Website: lowes
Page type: review-order
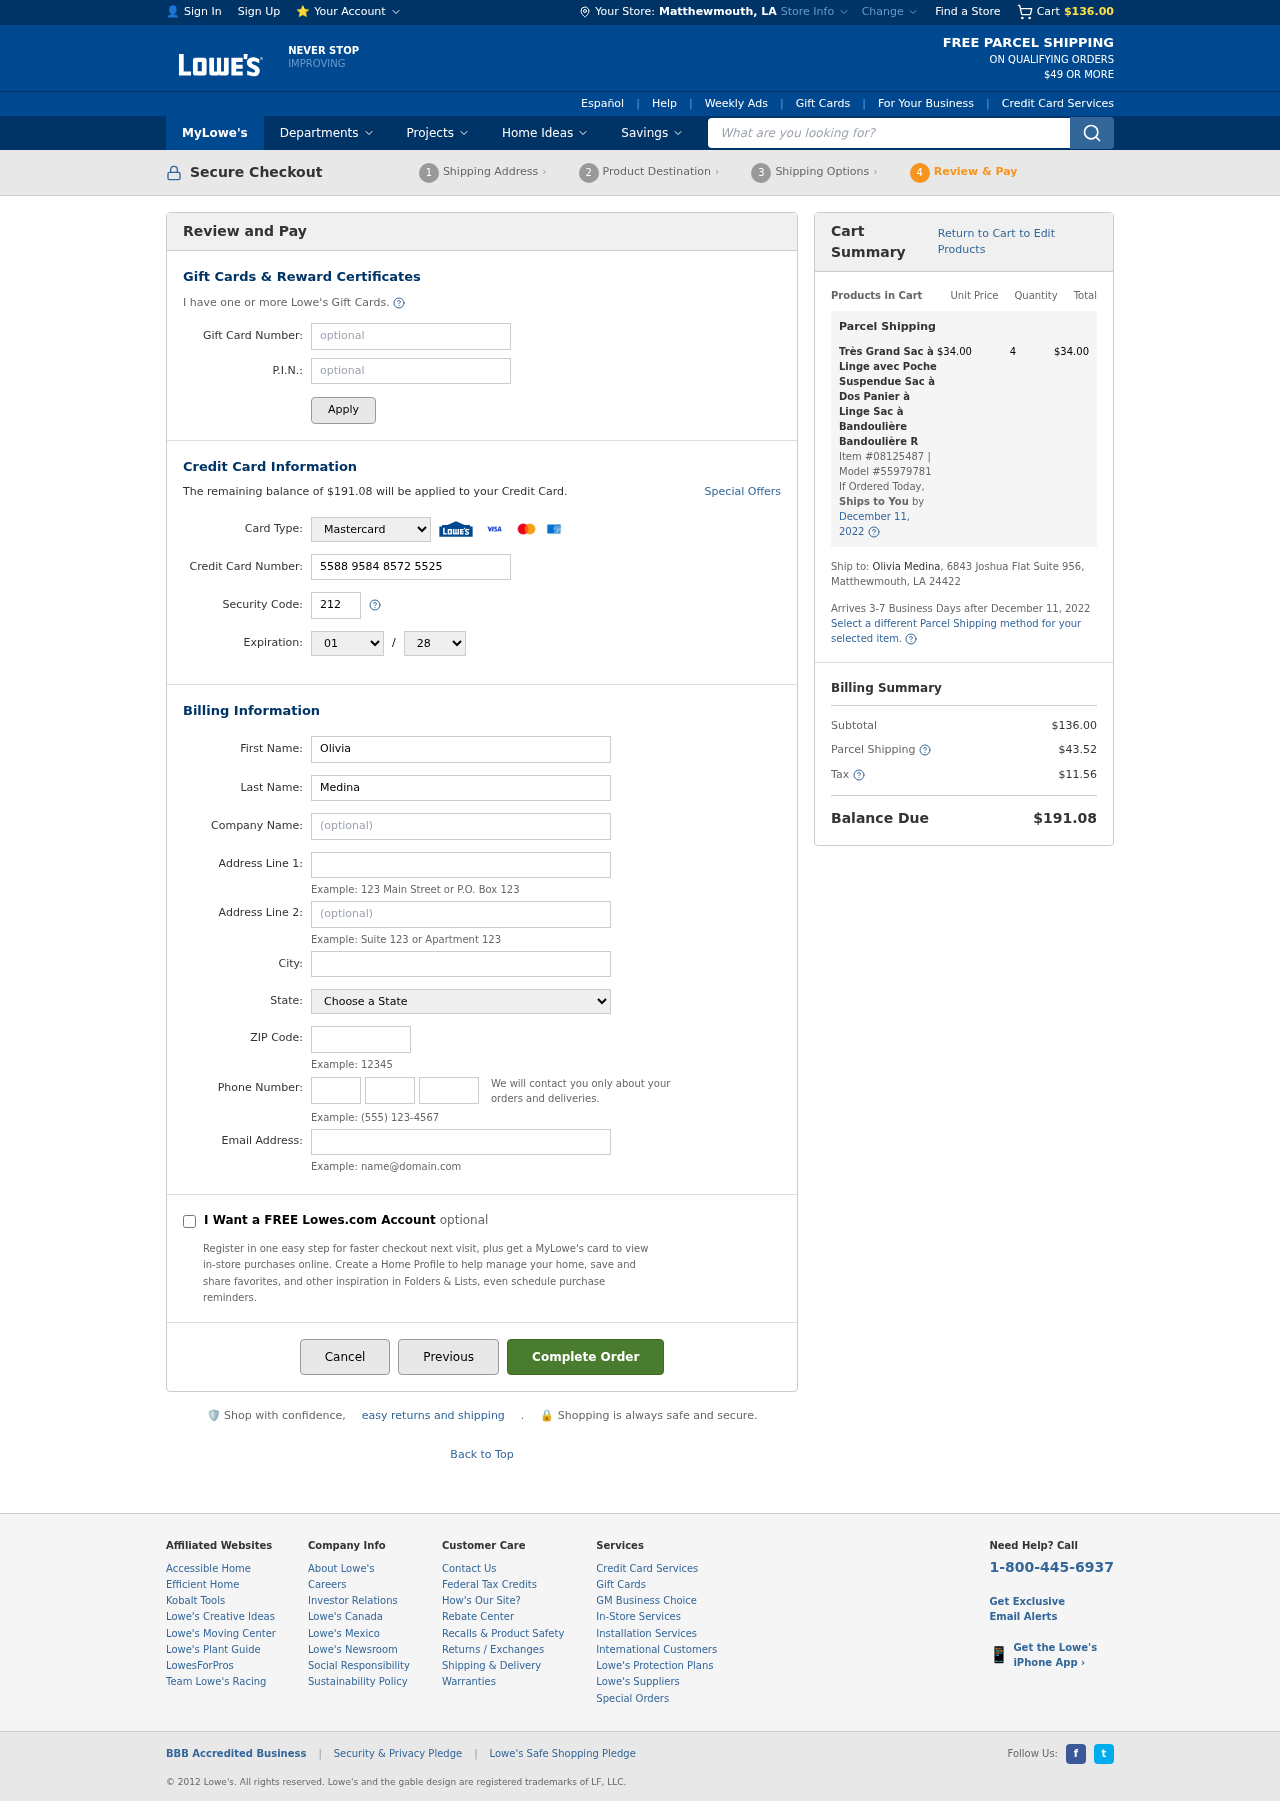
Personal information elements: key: PII_CARD_CVV
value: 212
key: PII_CARD_EXPIRY_MONTH
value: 01
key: PII_CARD_EXPIRY_YEAR
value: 28
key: PII_CARD_NUMBER
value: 5588 9584 8572 5525
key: PII_CARD_TYPE
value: Mastercard
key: PII_CITY
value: Matthewmouth
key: PII_CITY_STATE
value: Matthewmouth, LA
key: PII_EMAIL
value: omedina@yahoo.com
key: PII_FIRSTNAME
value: Olivia
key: PII_LASTNAME
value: Medina
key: PII_PHONE_AREA
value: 450
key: PII_PHONE_PREFIX
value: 376
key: PII_PHONE_SUFFIX
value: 2168
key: PII_POSTCODE
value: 24422
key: PII_STATE
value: Louisiana
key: PII_STREET
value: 6843 Joshua Flat Suite 956
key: PII_STREET2
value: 6843 Joshua Flat Suite 956
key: PII_FULLNAME2
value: Olivia Medina
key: PII_STATE_ABBR
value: LA
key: PII_POSTCODE_FULL
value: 24422
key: PII_CITY_STATE_ZIP
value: Matthewmouth, LA 24422
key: PII_POSTCODE_NUMERIC
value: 24422
Product elements: key: PRODUCT1_NAME
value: Très Grand Sac à Linge avec Poche Suspendue Sac à Dos Panier à Linge Sac à Bandoulière Bandoulière R
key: PRODUCT1_PRICE
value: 34
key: PRODUCT1_QUANTITY
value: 4
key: PRODUCT1_ITEM_NUMBER
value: Item #08125487
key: PRODUCT1_MODEL_NUMBER
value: Model #55979781
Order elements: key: ORDER_SUBTOTAL
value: $136.00
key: ORDER_BALANCE_DUE
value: $191.08
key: ORDER_SHIPPING_DATE
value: December 11, 2022
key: ORDER_ITEM_TOTAL
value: $34.00
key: ORDER_SHIPPING_DATE2
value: December 11, 2022
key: ORDER_SHIPPING_COST
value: $43.52
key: ORDER_TAX
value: $11.56
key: ORDER_TOTAL
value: $191.08
Search elements: key: HEADER_SEARCH
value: What are you looking for?